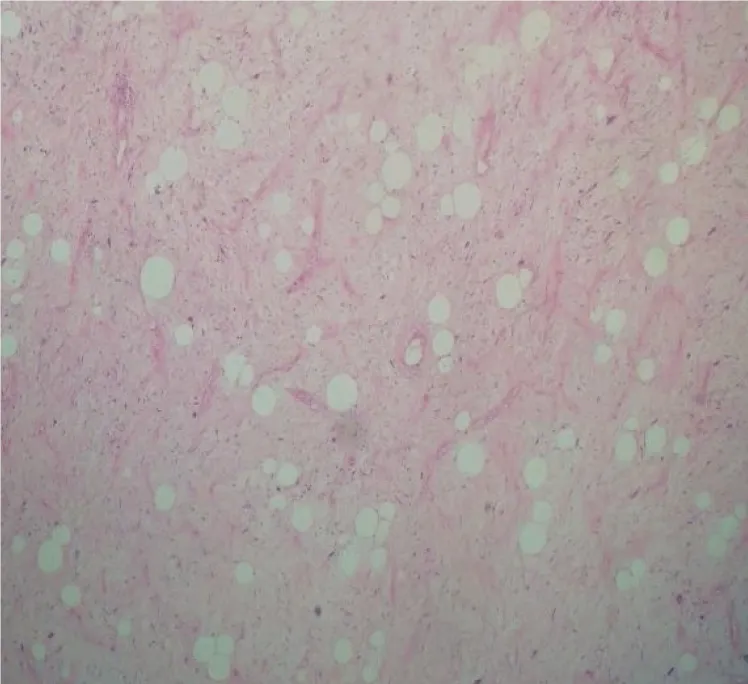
HEX10: malignant adipose tumor proliferation with a mucoid bottom with a network of branched capillaries.
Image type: pathology (h&e)